Interaction volume radius: 10 \u00c5
Interaction volume height: 15 \u00c5
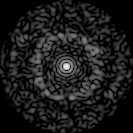
Disorder parameter: 0.8295